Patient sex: F
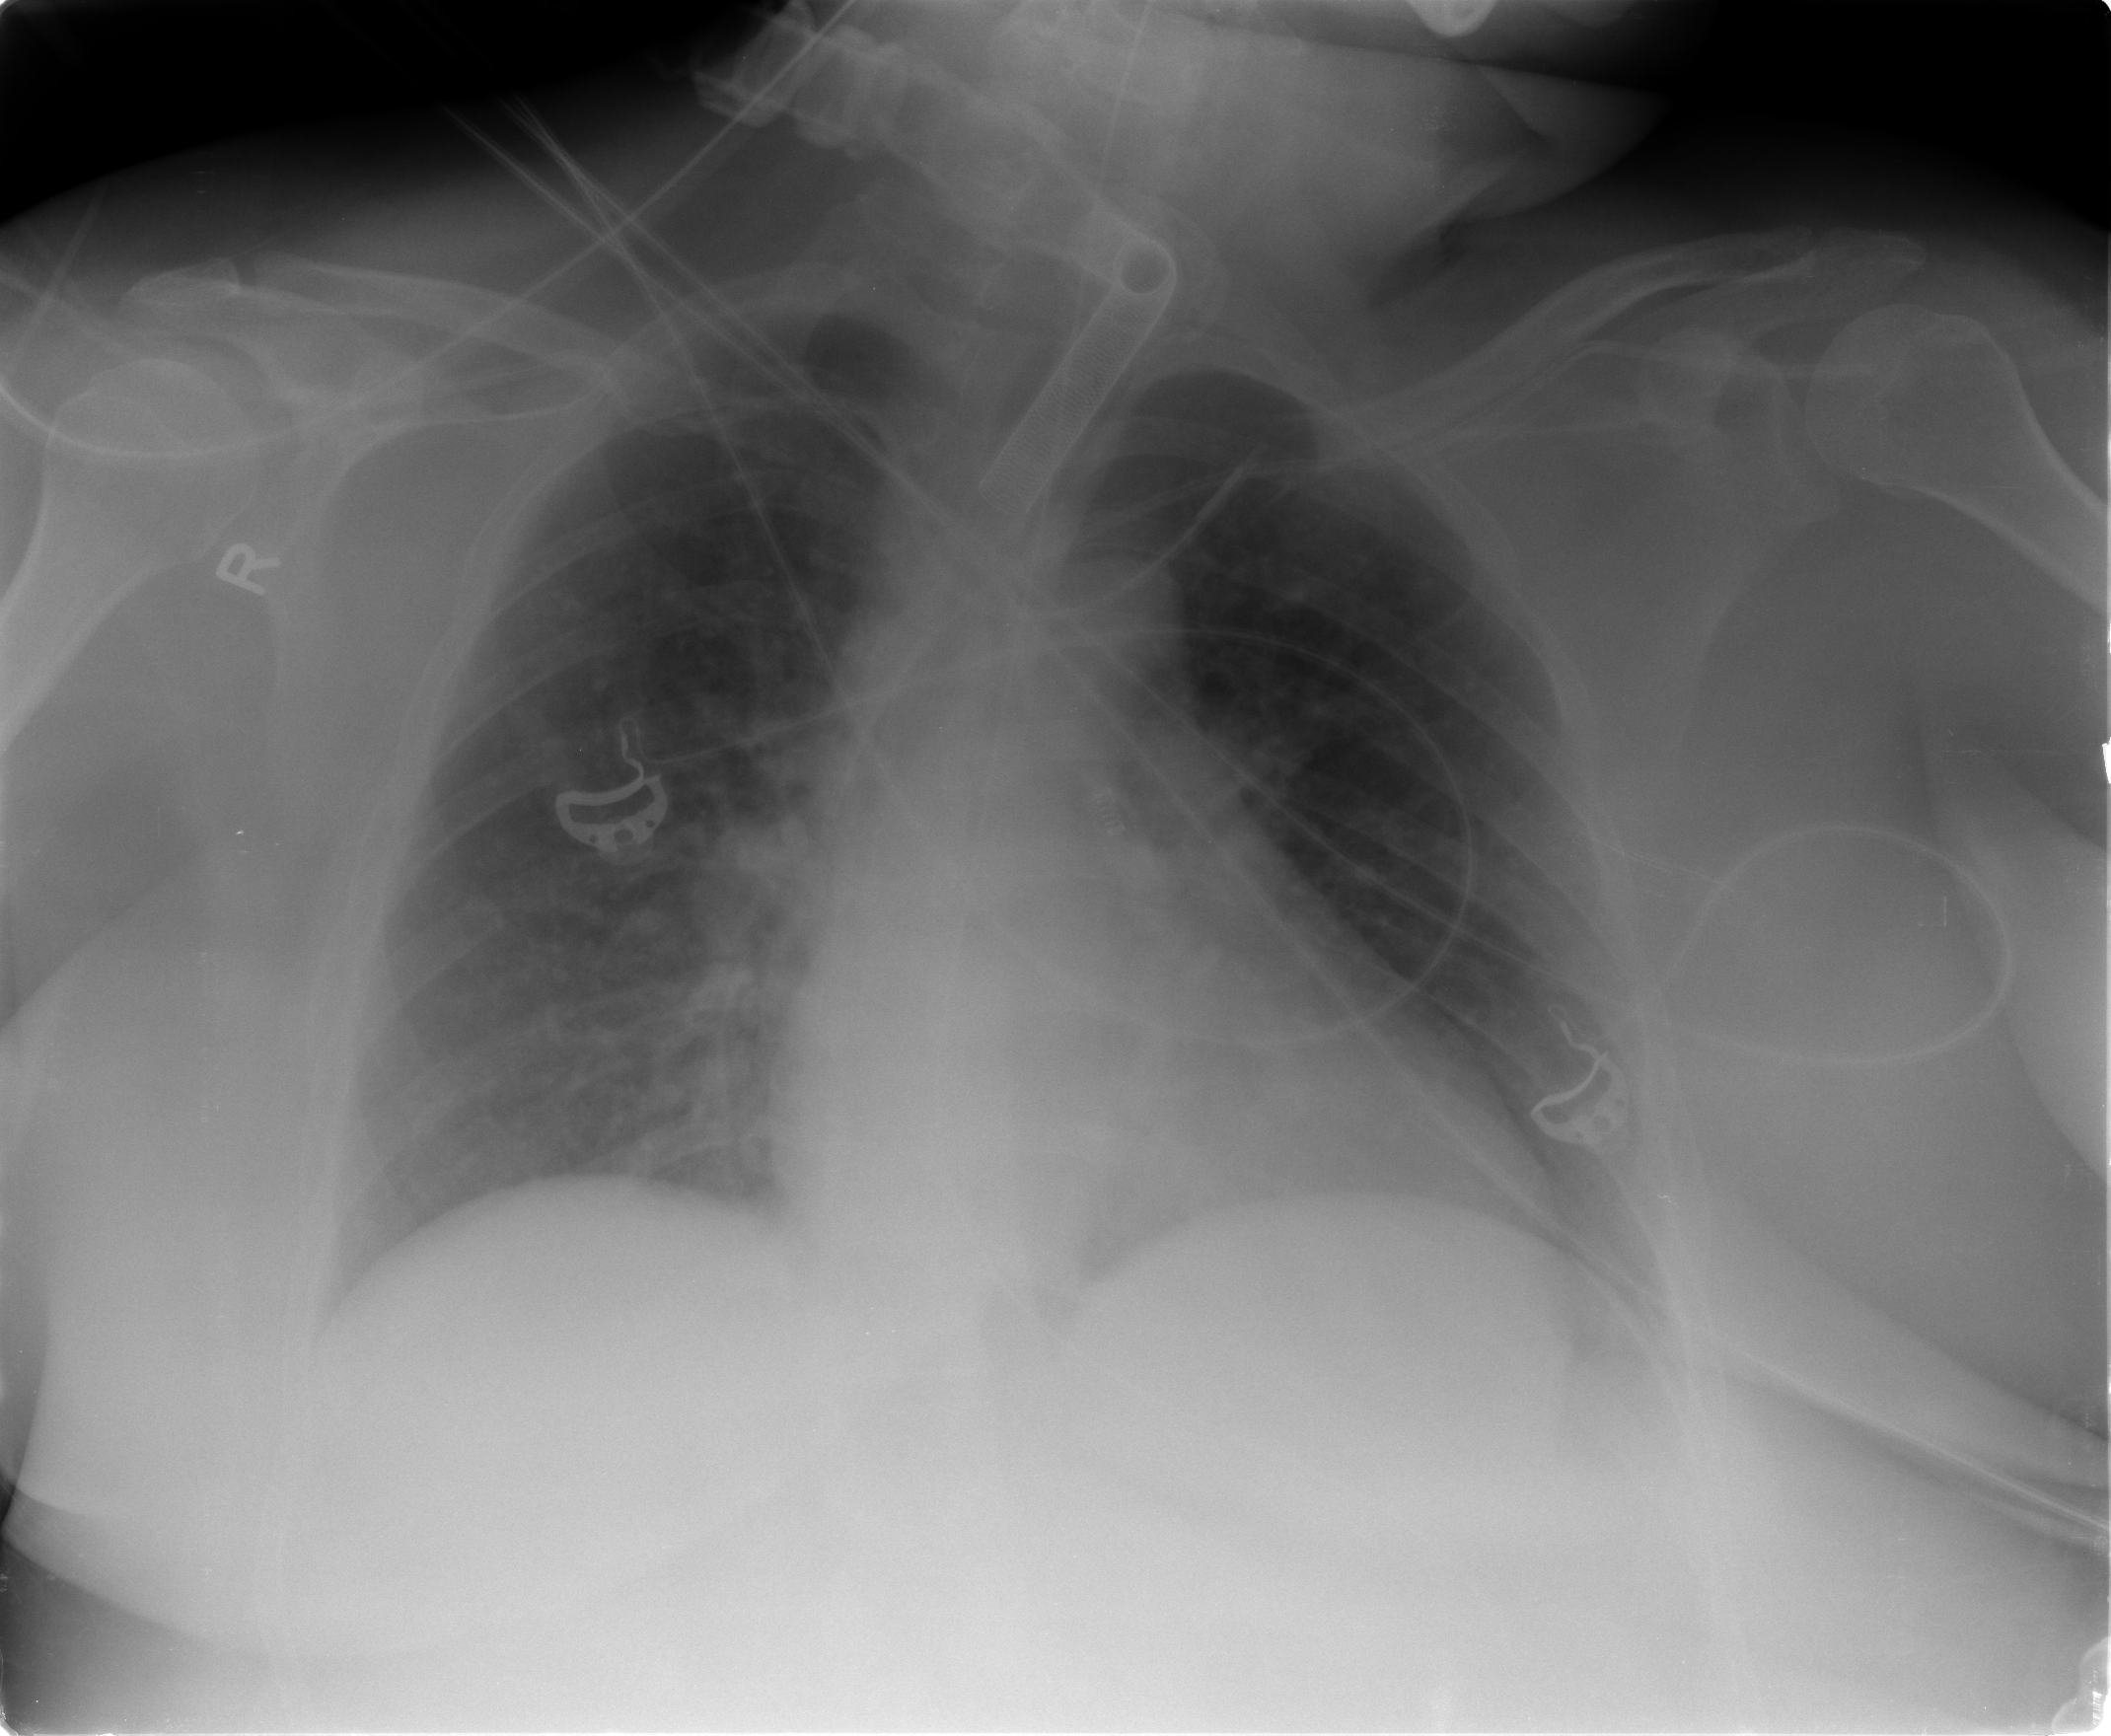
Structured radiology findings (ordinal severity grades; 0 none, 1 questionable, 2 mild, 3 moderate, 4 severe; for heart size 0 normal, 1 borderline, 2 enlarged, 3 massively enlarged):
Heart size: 0
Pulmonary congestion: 1
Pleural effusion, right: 0
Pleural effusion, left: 1
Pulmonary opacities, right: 0
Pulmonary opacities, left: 0
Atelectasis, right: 0
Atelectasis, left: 1